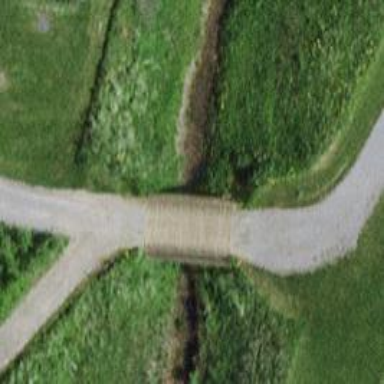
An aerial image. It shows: Path bridge over golf cartpath.